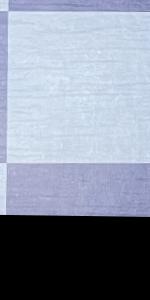
Label: Empty